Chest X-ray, PA view. Patient: 54 years old, sex M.
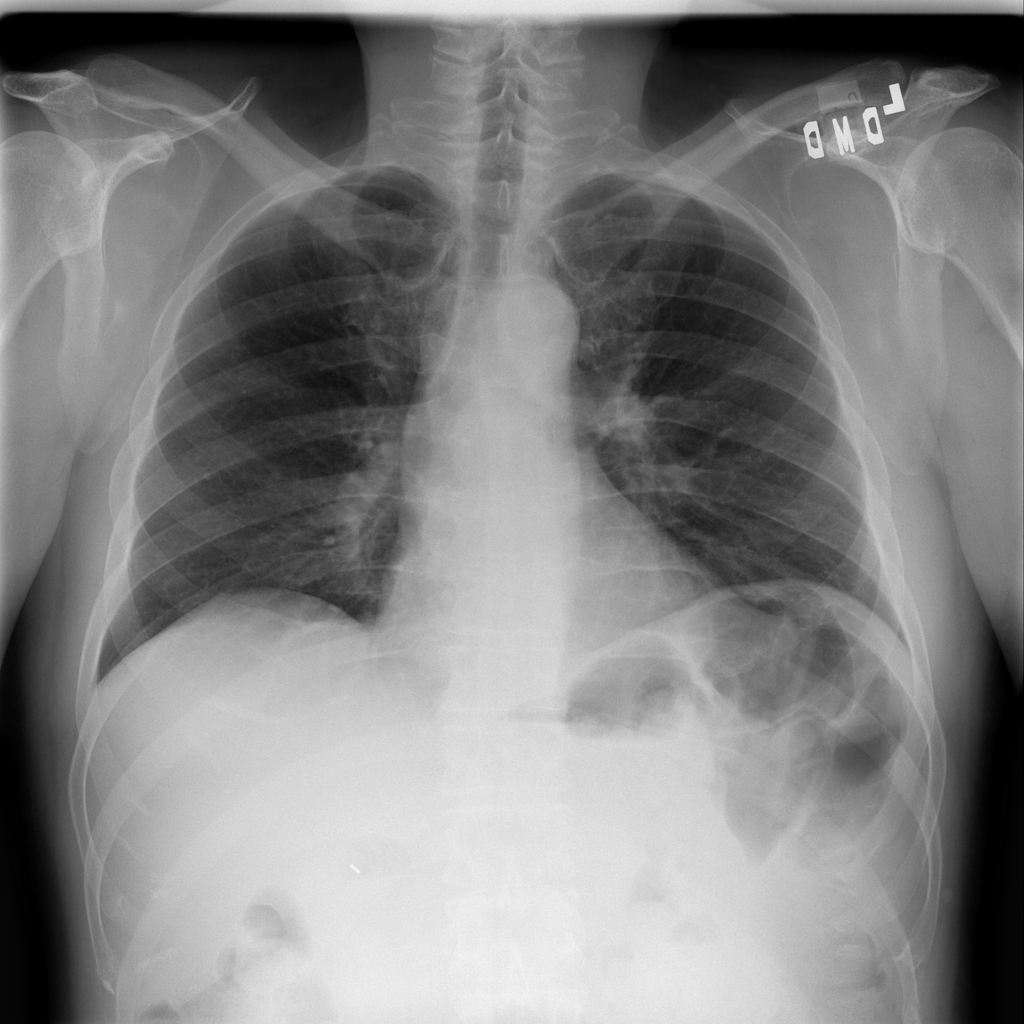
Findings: No Finding